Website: home-depot
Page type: customer-info-address
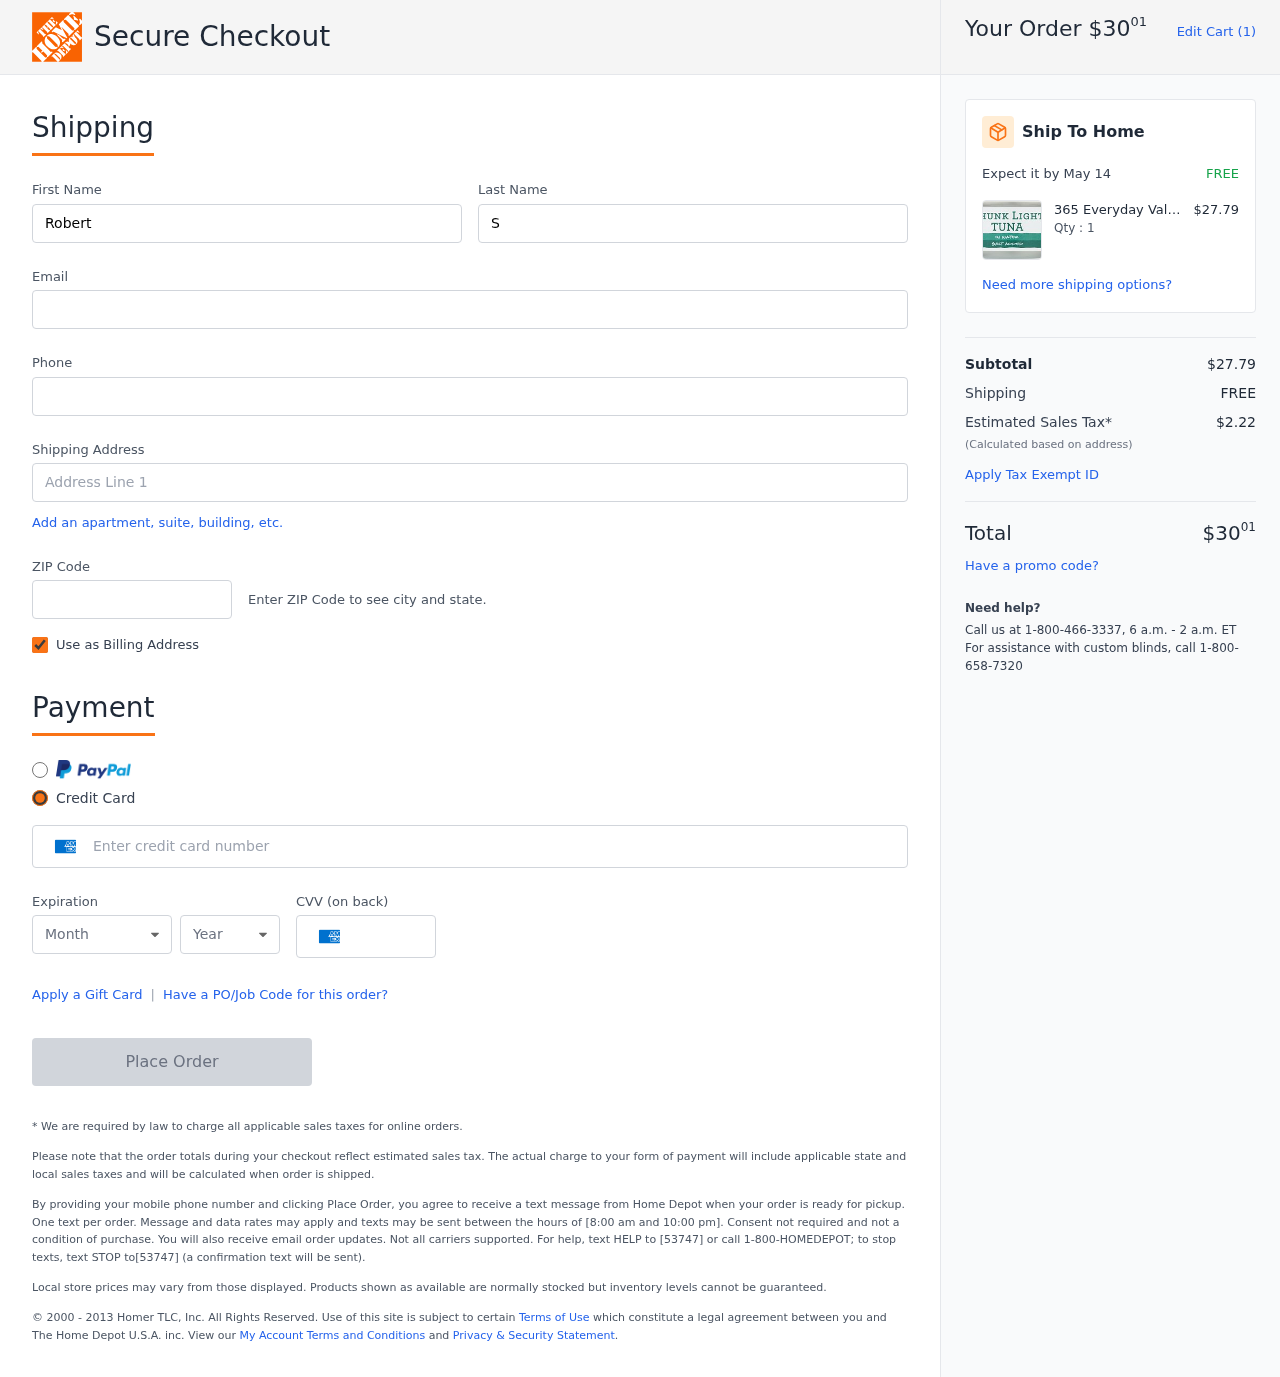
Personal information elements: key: PII_CARD_CVV
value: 7870
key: PII_CARD_EXPIRY_MONTH
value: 10
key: PII_CARD_EXPIRY_YEAR
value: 29
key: PII_CARD_NUMBER
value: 3739 9248 3021 082
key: PII_EMAIL
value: rsnyder@yahoo.com
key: PII_FIRSTNAME
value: Robert
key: PII_LASTNAME
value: Snyder
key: PII_PHONE
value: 4764294636
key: PII_POSTCODE
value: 67928
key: PII_STREET
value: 0335 Chambers Plains
Product elements: key: PRODUCT1_BRAND
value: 365 Everyday Value
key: PRODUCT1_NAME
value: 365 Everyday Value, Chunk Light Tuna in Water, Salt Added, 5 oz
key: PRODUCT1_PRICE
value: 27.79
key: PRODUCT1_QUANTITY
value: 1
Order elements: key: ORDER_TOTAL
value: $3001
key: ORDER_NUM_ITEMS
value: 1
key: ORDER_DELIVERY_DATE
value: May 14
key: ORDER_SUBTOTAL
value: $27.79
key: ORDER_SHIPPING_COST
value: FREE
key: ORDER_TAX
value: $2.22